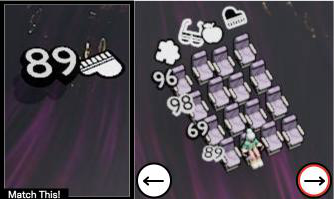
Task: seats
Answer: no